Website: apple-inc
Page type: payment
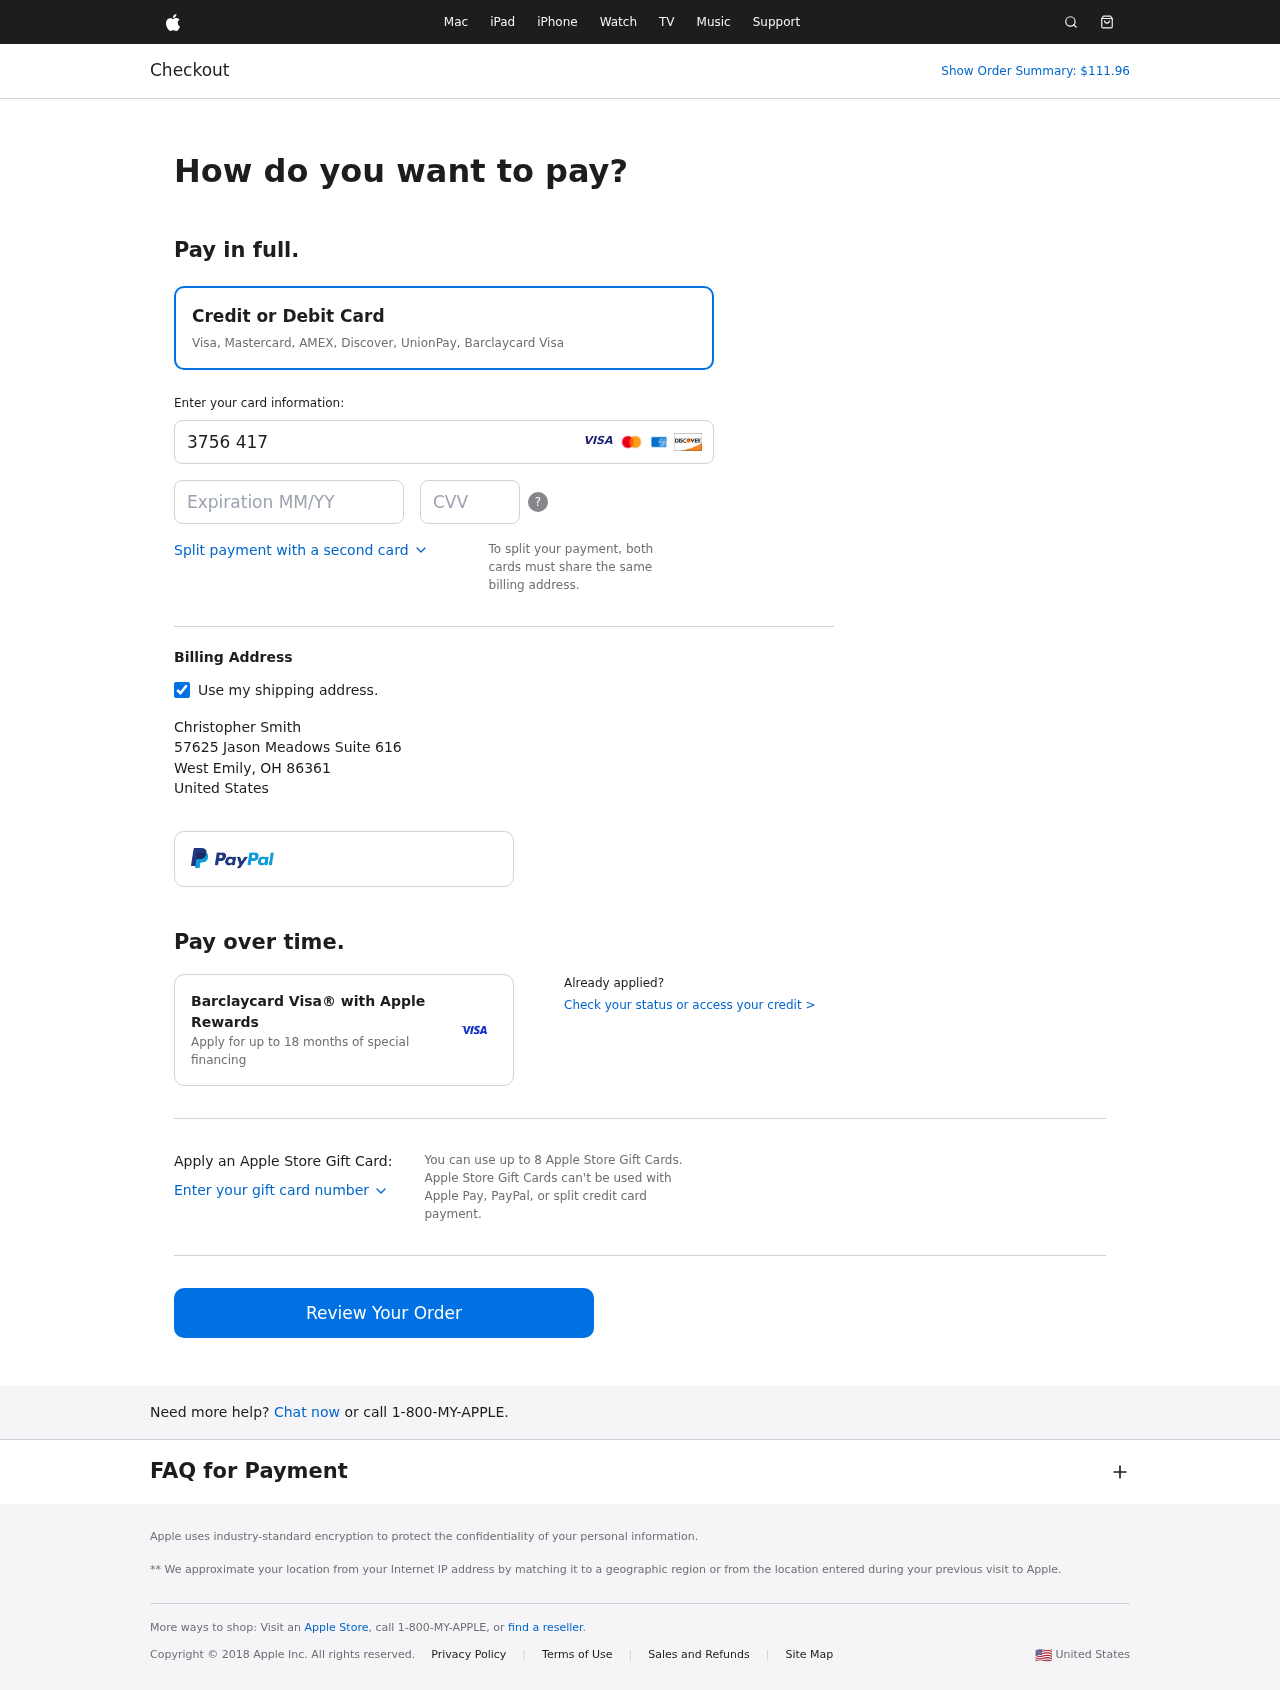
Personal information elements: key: PII_CARD_CVV
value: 9338
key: PII_CARD_EXPIRY
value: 07/27
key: PII_CARD_NUMBER
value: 3756 4170 4416 591
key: PII_CITY
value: West Emily
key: PII_COUNTRY
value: United States
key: PII_FULLNAME
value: Christopher Smith
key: PII_POSTCODE
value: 86361
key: PII_STATE_ABBR
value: OH
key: PII_STREET
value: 57625 Jason Meadows Suite 616
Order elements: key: ORDER_TOTAL
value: Show Order Summary: $111.96